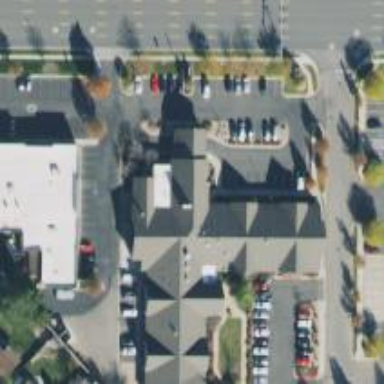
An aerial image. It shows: Parking space.